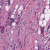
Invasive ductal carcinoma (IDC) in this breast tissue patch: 1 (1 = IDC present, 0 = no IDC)